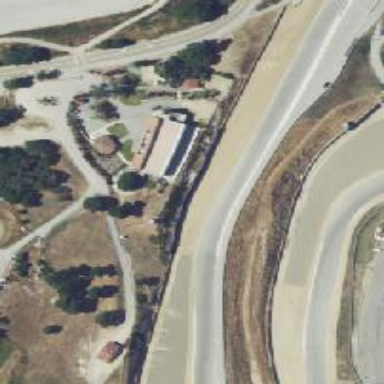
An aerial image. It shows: Raceway for motor sports.